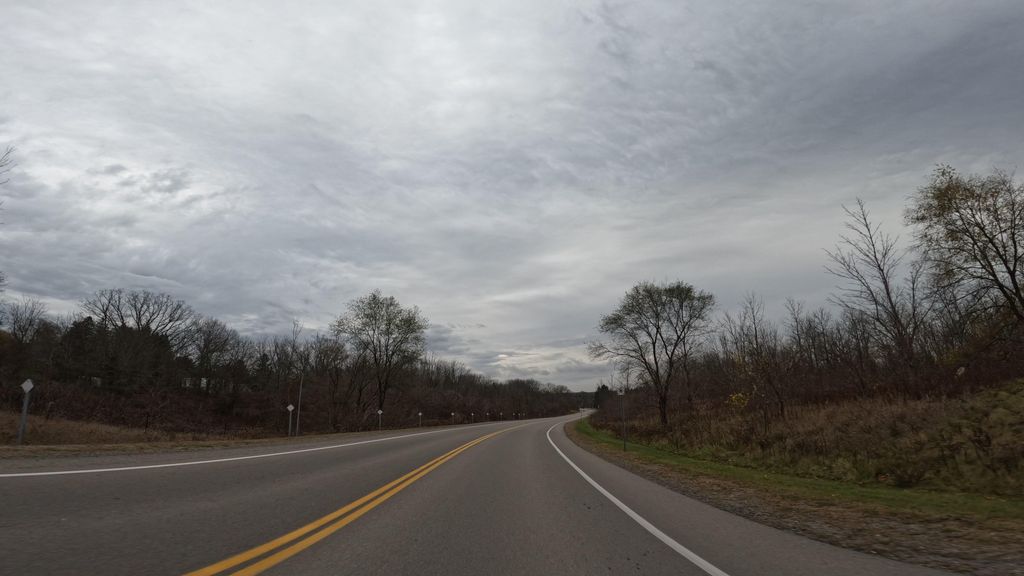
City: hamilton